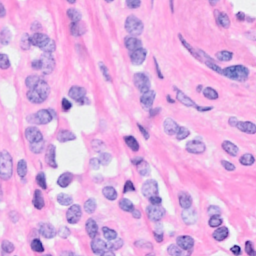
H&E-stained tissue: Breast